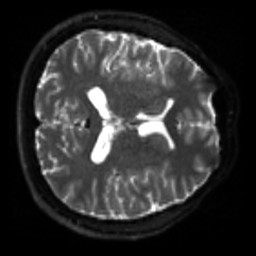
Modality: sbref
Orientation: axial
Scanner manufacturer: siemens
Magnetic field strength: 3 T
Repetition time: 4 s
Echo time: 0.0594 s